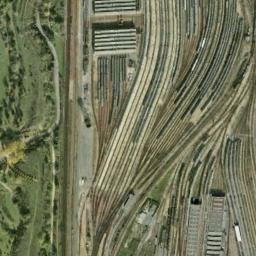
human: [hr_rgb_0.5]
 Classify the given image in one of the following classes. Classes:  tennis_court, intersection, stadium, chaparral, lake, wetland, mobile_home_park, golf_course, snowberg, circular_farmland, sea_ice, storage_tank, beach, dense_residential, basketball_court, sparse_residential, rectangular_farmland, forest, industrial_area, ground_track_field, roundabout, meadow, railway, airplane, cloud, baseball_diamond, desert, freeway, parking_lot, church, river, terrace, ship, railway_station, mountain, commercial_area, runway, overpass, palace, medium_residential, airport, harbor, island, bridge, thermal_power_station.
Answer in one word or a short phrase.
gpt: railway_station